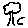
Label: tree